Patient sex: F
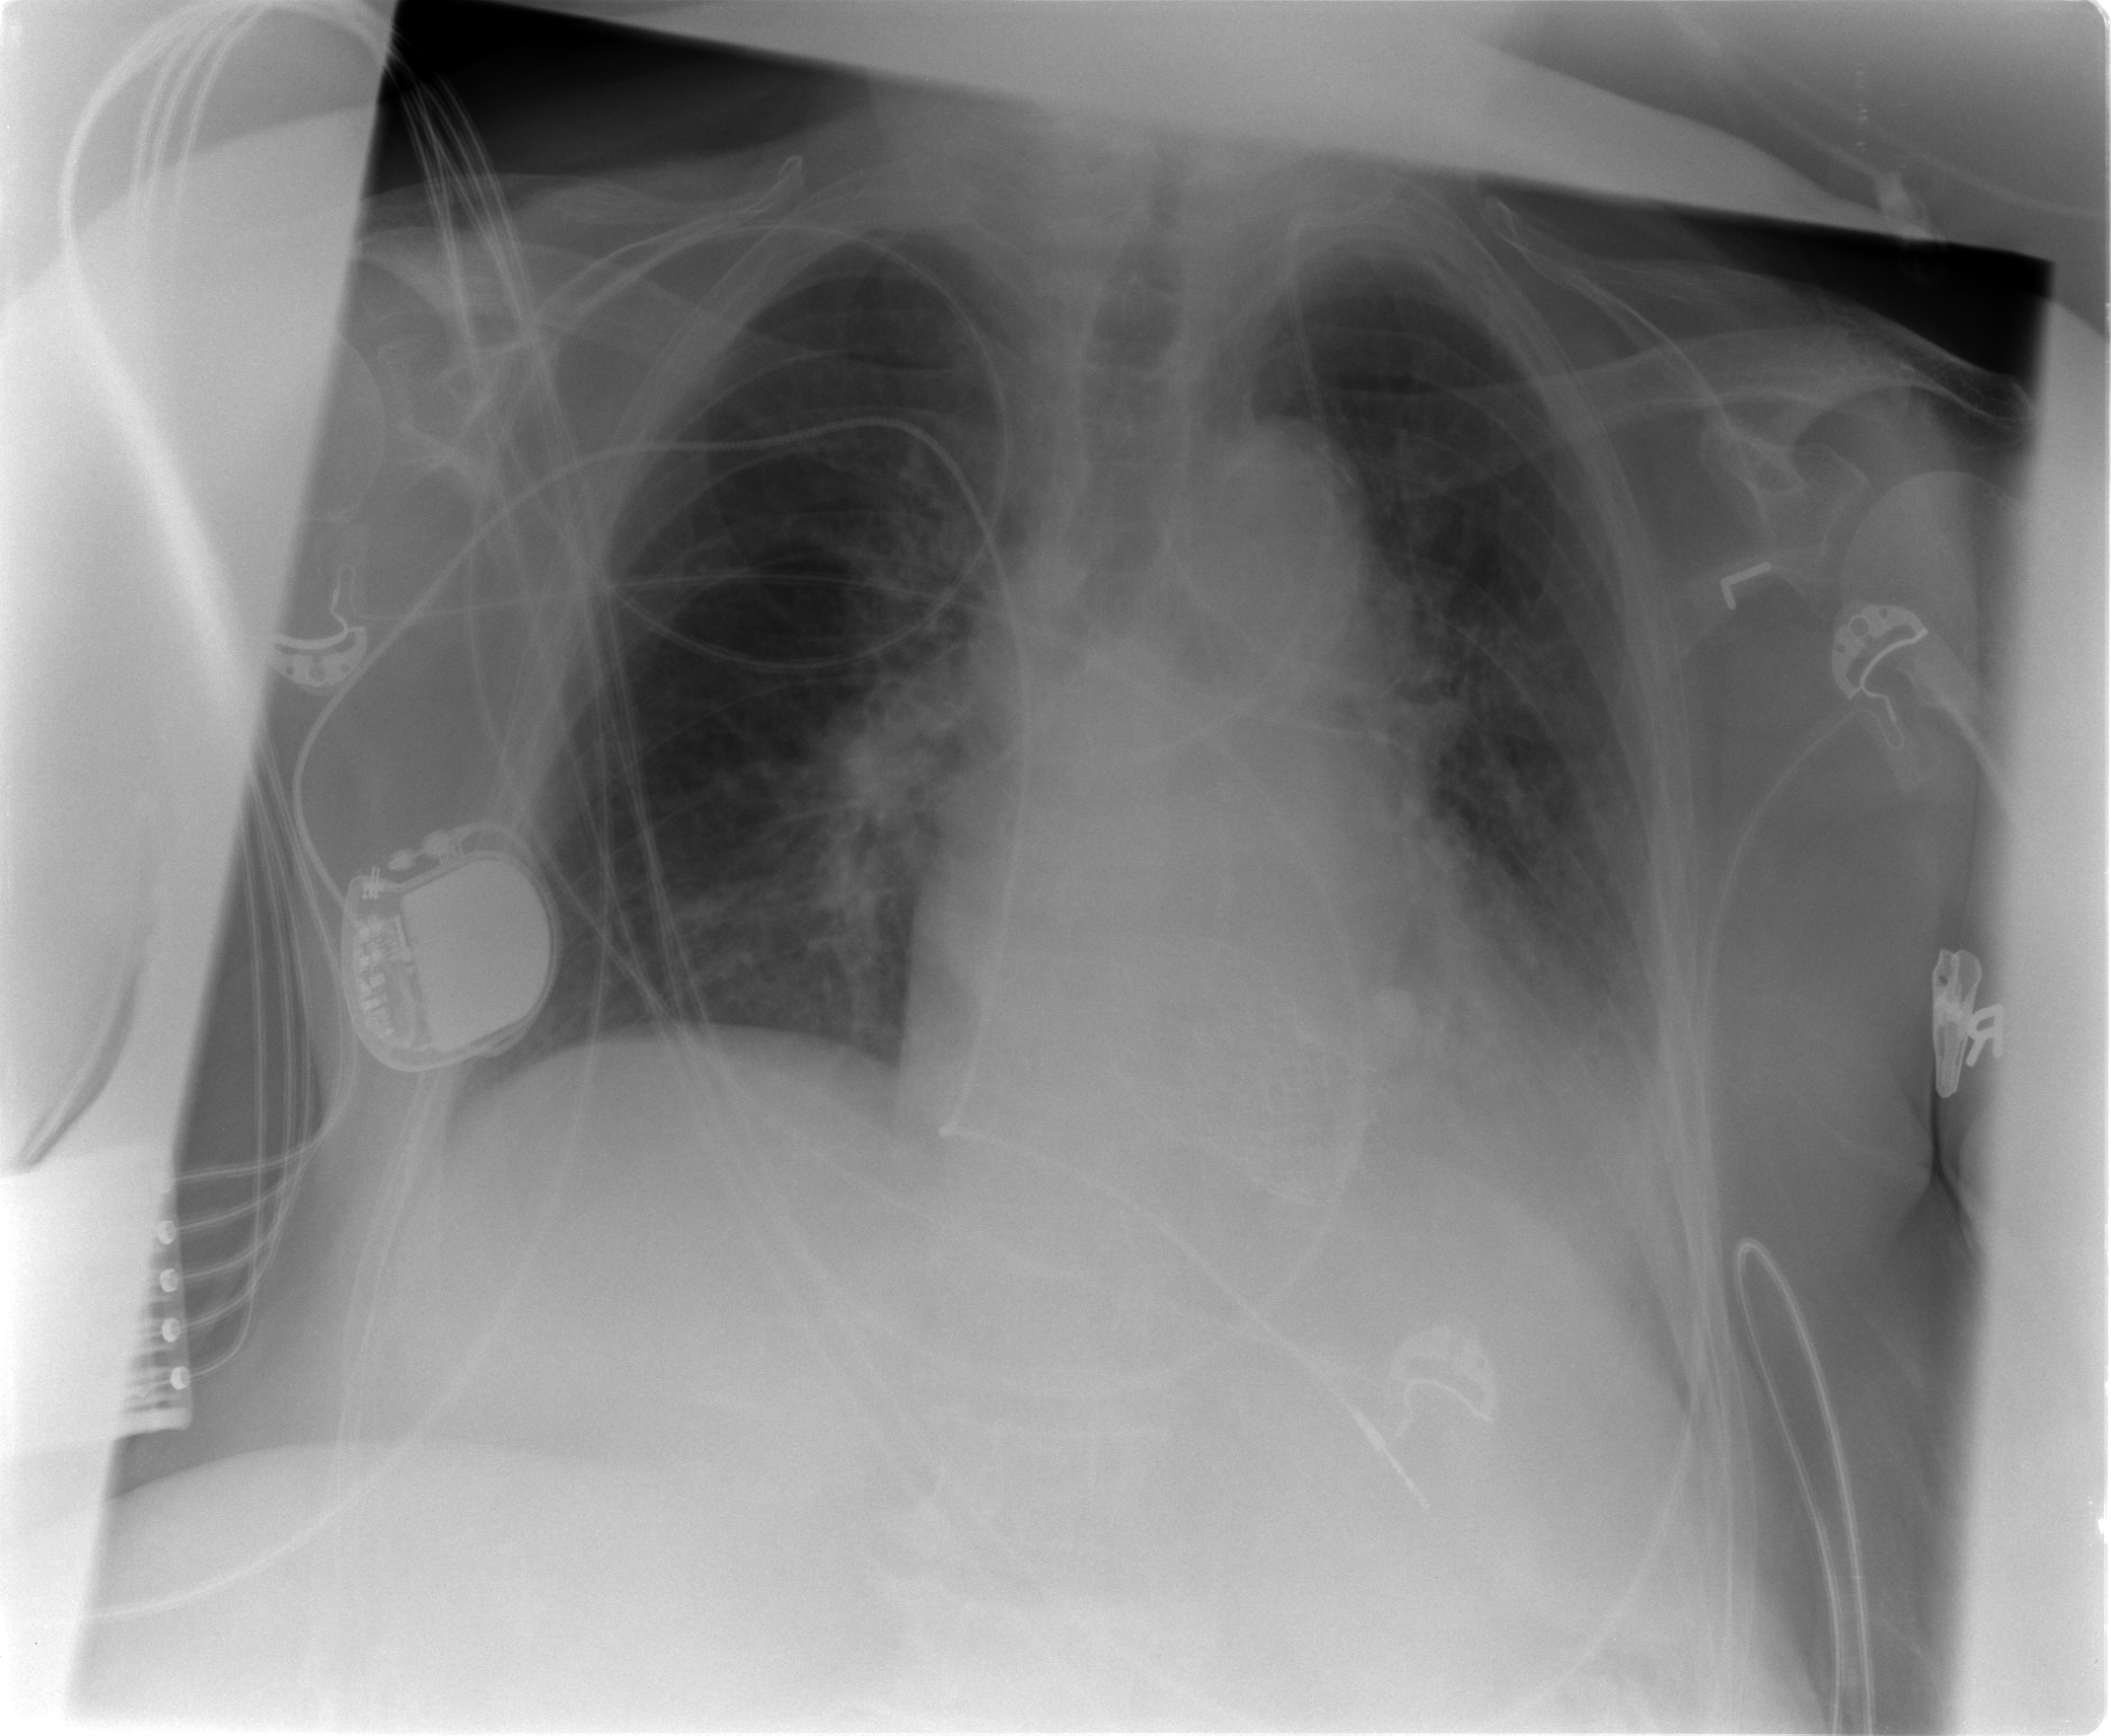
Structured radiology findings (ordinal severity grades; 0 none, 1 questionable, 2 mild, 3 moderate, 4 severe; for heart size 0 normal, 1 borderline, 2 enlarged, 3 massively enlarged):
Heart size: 2
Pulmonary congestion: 2
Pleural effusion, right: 0
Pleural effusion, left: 2
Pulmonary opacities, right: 0
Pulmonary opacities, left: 0
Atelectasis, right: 0
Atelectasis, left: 2